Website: apple
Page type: customer-info-address
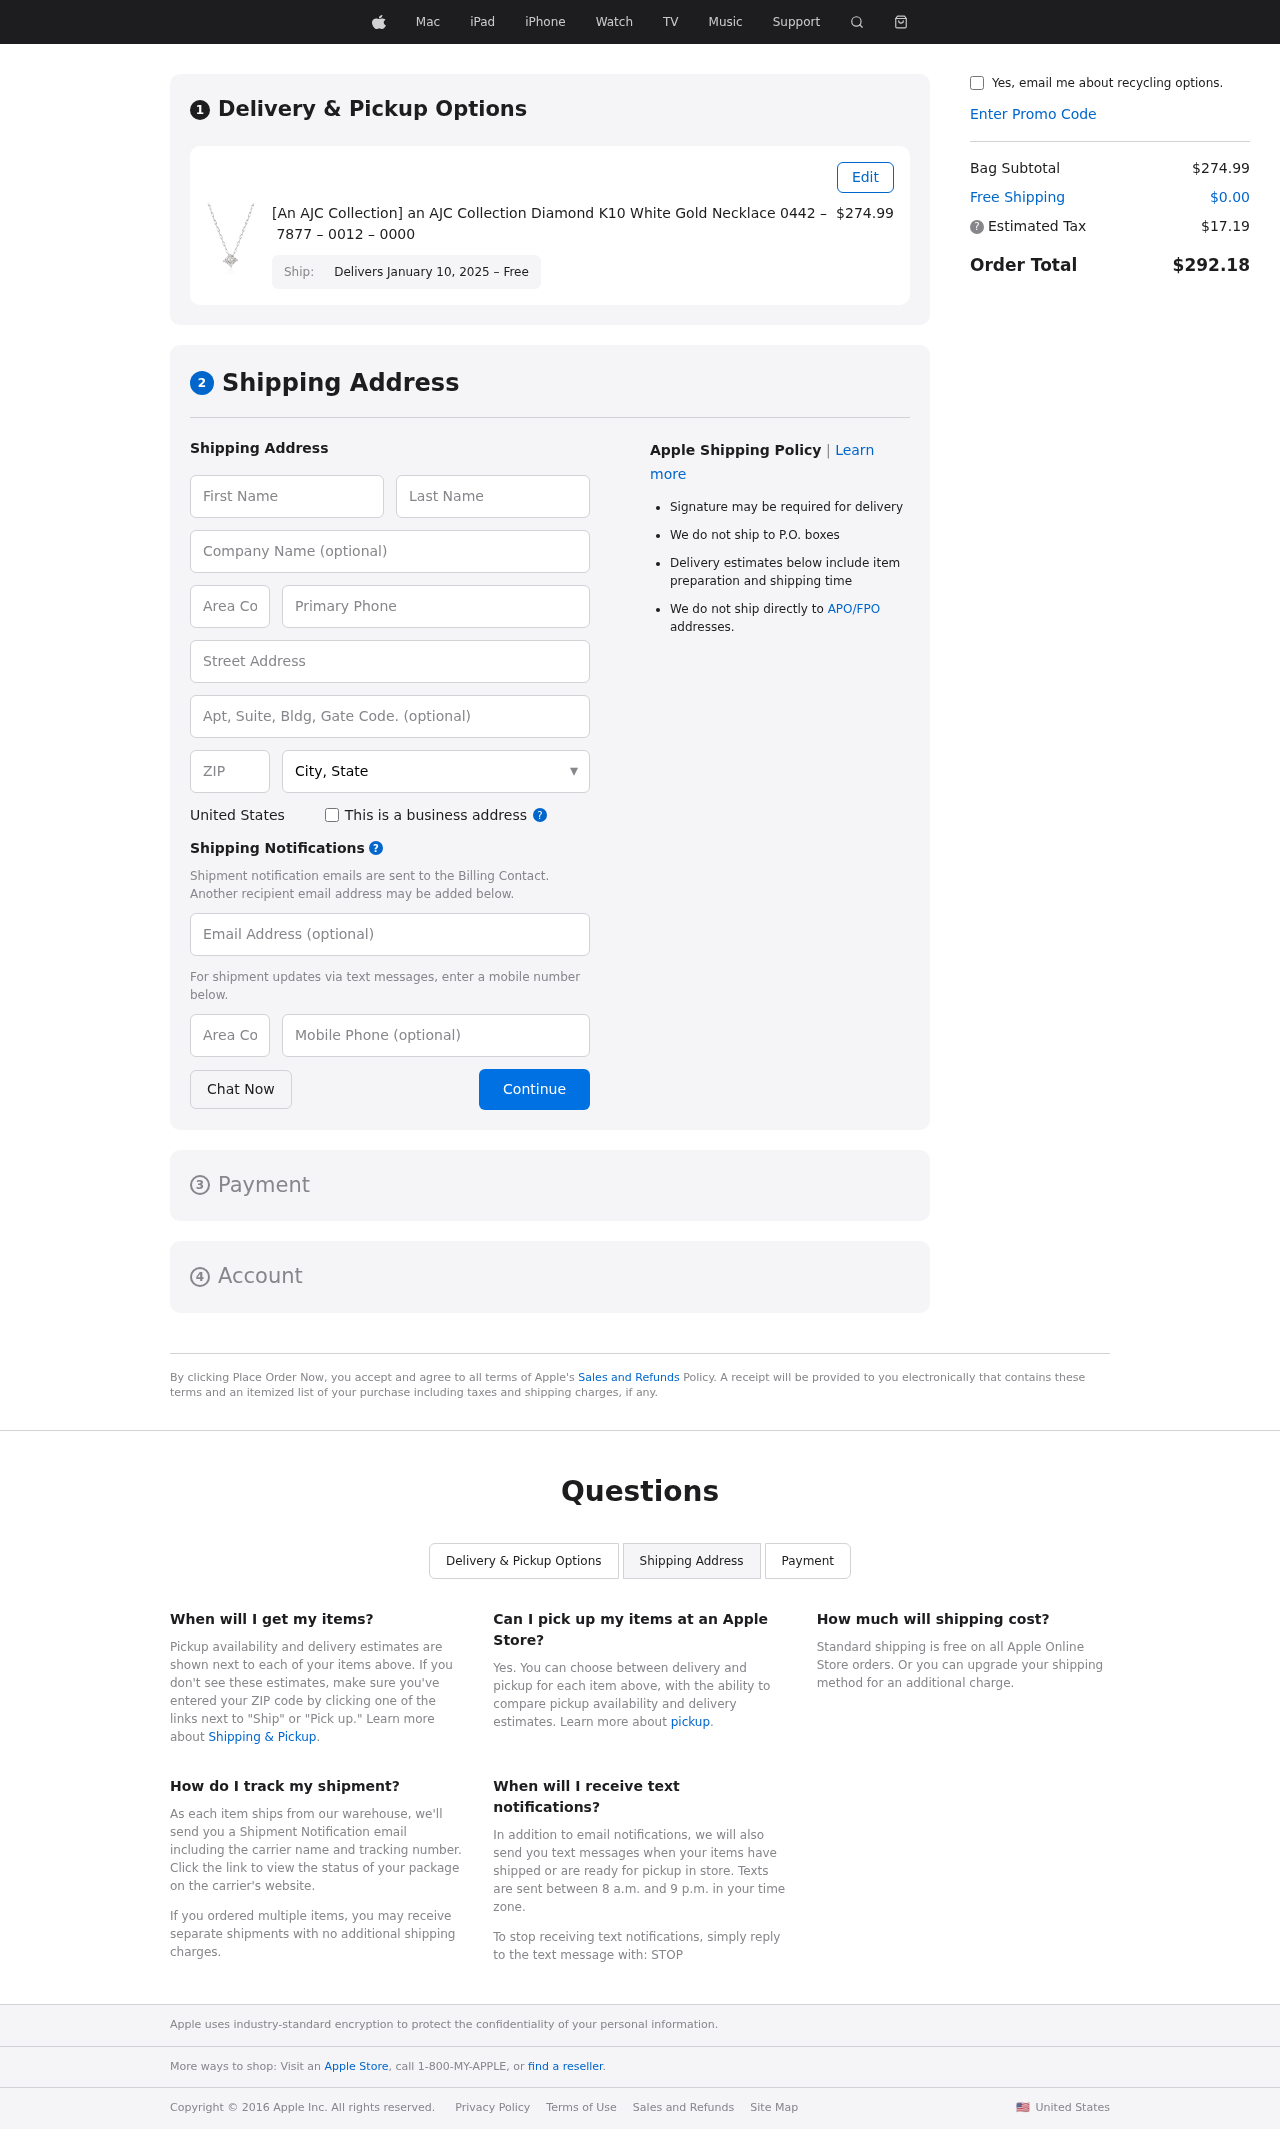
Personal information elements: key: PII_CITY_STATE
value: West Melanie, MI
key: PII_COUNTRY
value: United States
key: PII_EMAIL
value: stephanie.watson@hotmail.com
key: PII_FIRSTNAME
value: Stephanie
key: PII_LASTNAME
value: Watson
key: PII_PHONE
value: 6199851896
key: PII_PHONE_ALT
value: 8442464968
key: PII_PHONE_ALT_AREA
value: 844
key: PII_PHONE_AREA
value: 619
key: PII_POSTCODE
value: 62868
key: PII_STREET
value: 4225 Lisa Pike
Product elements: key: PRODUCT1_NAME
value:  [An AJC Collection] an AJC Collection Diamond K10 White Gold Necklace 0442 – 7877 – 0012 – 0000 
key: PRODUCT1_PRICE
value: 274.99
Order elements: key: ORDER_DELIVERY_DATE
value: Delivers January 10, 2025 – Free
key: ORDER_SUBTOTAL
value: $274.99
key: ORDER_SHIPPING_COST
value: $0.00
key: ORDER_TAX
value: $17.19
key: ORDER_TOTAL
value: $292.18